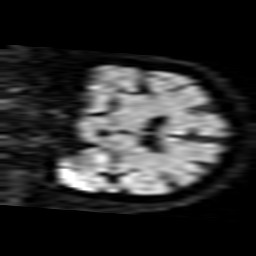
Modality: TRACE
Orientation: coronal
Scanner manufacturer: philips
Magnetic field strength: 1.5 T
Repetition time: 3.107 s
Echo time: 0.06241 s